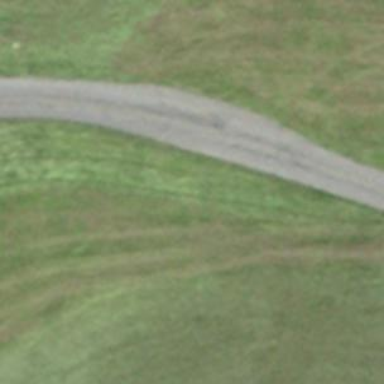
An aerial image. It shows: Passing place on the road.